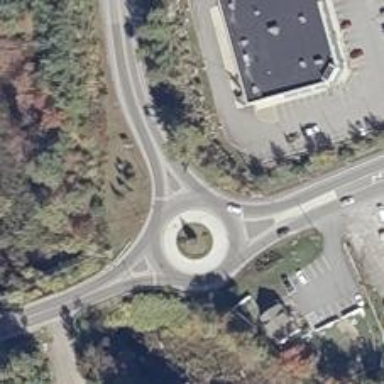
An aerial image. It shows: Roundabout at tertiary road junction.